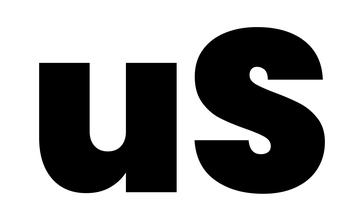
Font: Poppins-Black